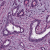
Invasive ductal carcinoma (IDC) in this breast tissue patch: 1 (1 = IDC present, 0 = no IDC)